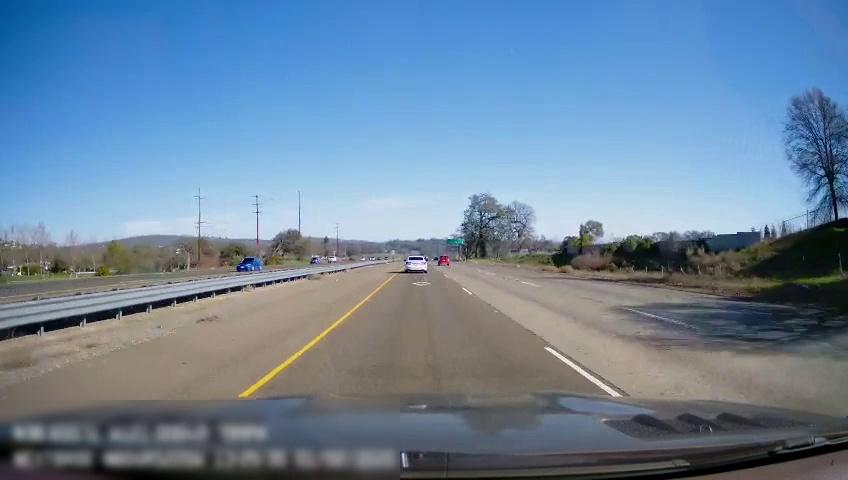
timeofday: Day
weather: Sunny
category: Drivable Space
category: Drivable Space
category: Vehicles | Car
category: Vehicles | Car
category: Vehicles | SUV
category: Vehicles | SUV
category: Vehicles | SUV
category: Lanes | Current Lane
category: Lanes | Current Lane
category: Lanes | Alternate Lane
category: Traffic | Signs